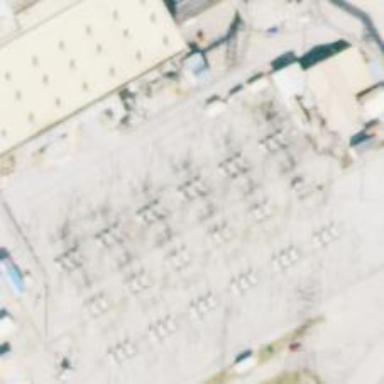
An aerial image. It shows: Switch for power supply.